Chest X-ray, AP view. Patient: 73 years old, sex F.
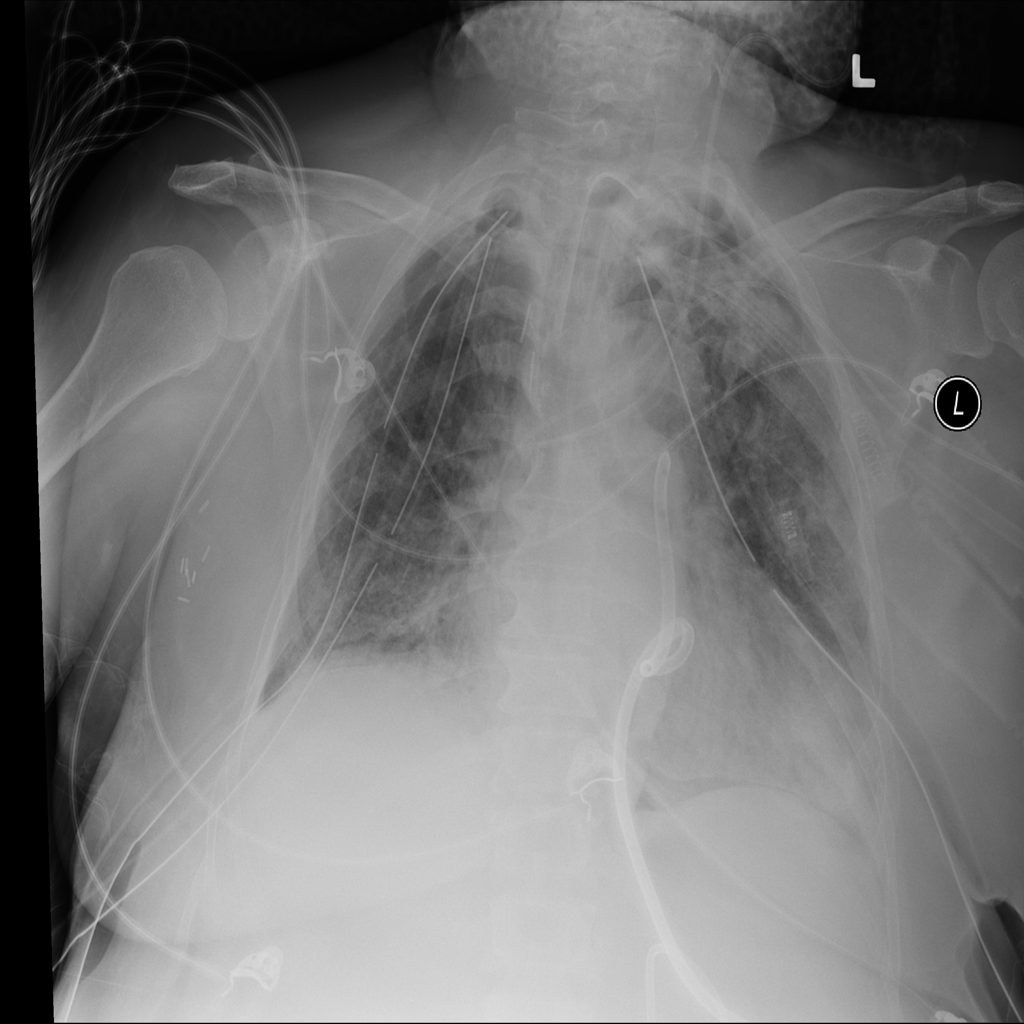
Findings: Pneumothorax